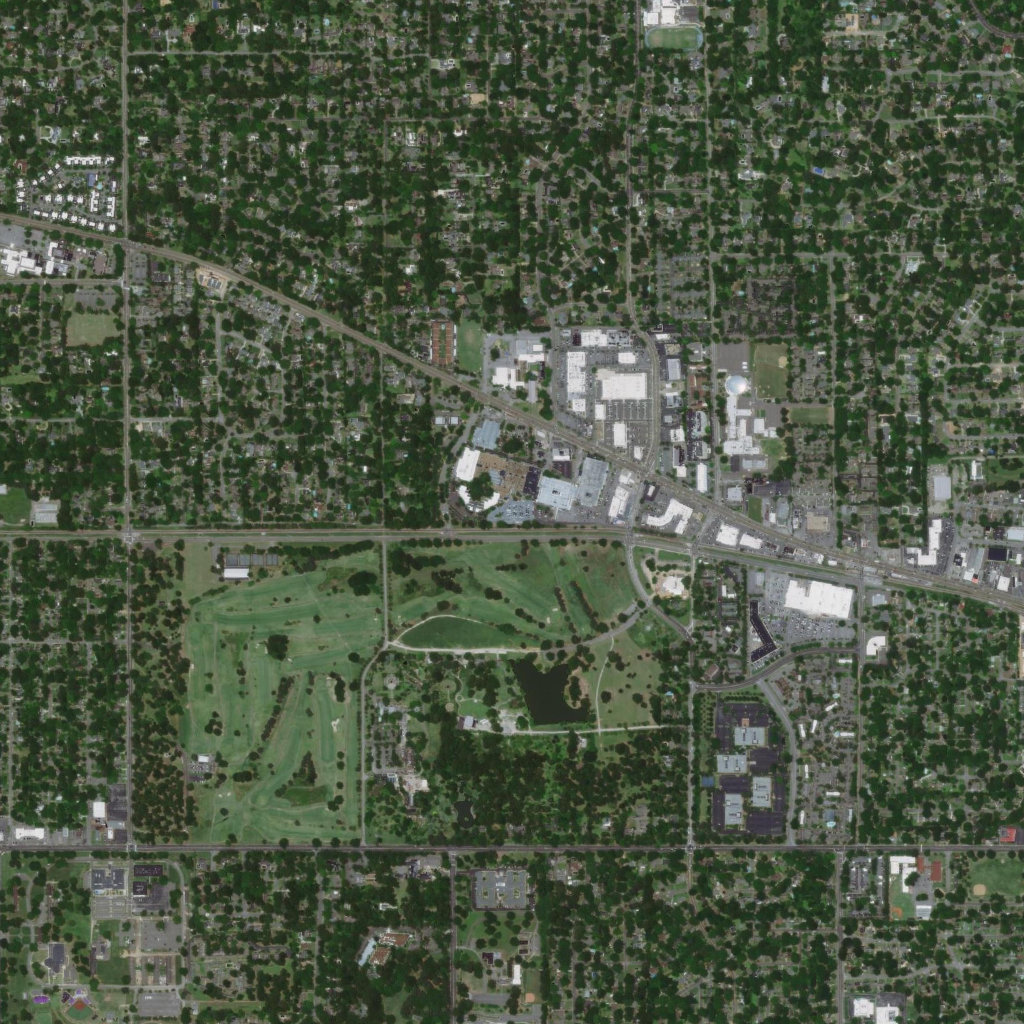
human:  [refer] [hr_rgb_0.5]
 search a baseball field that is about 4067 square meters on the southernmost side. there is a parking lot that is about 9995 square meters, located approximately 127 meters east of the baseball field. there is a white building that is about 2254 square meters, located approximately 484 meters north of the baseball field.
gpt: <box>[[6, 97, 9, 100, 0]]</box>